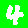
Digit: 4